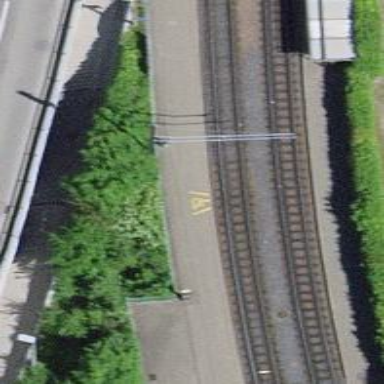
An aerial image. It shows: Tram stop with public transport connection.